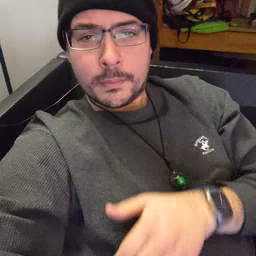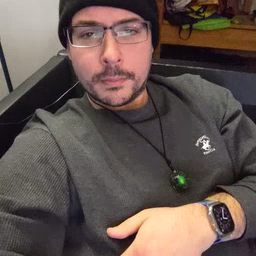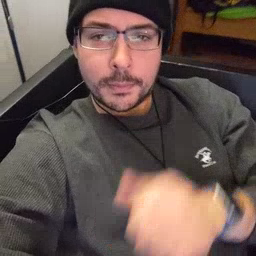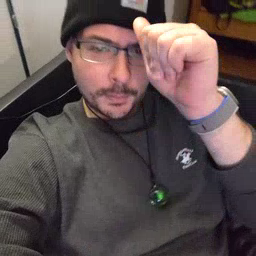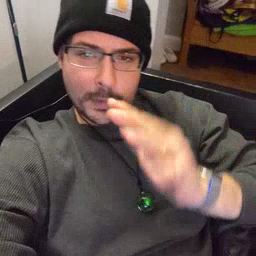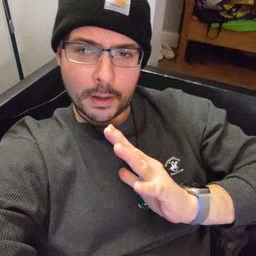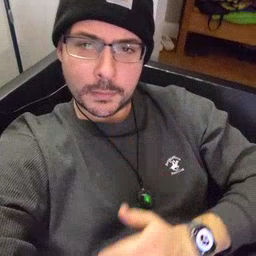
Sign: man